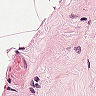
Metastatic tissue present: no